Aerial crown-view tile of a tropical tree (Barro Colorado Island, Panama), acquired 20250512:
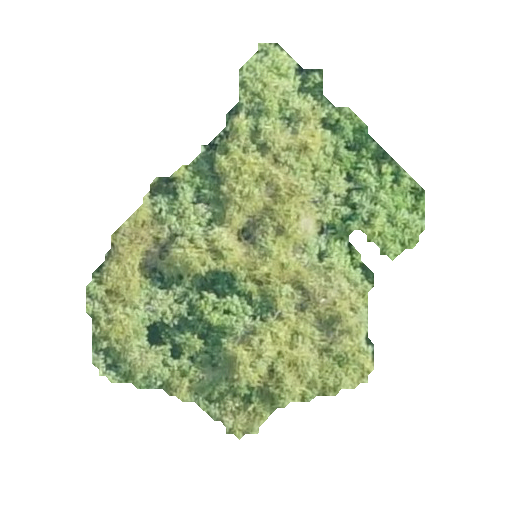
Species: Protium stevensonii
GBIF accepted scientific name: Tetragastris panamensis
Crown area: 113.71 m²